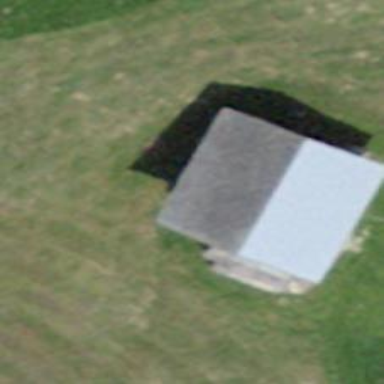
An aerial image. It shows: Rural barn.